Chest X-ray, AP view. Patient: 52 years old, sex F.
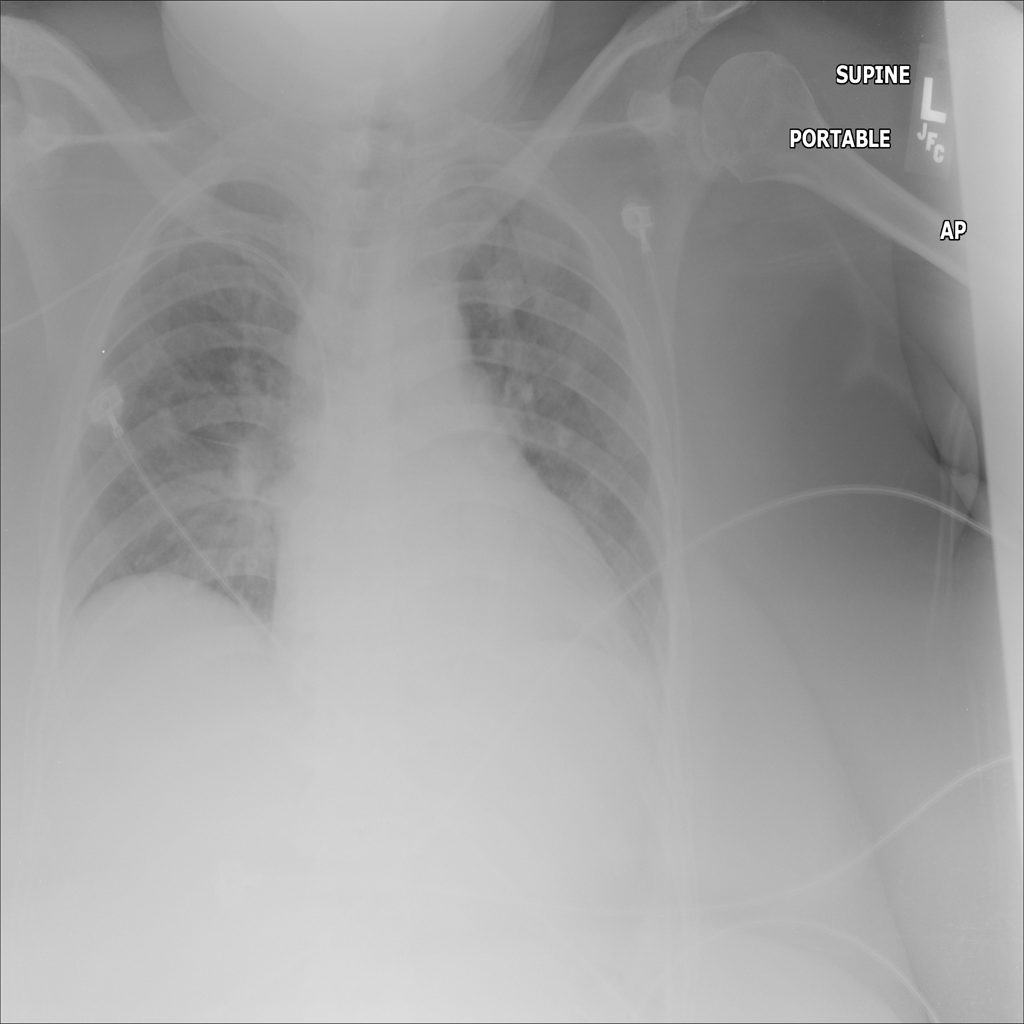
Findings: No Finding